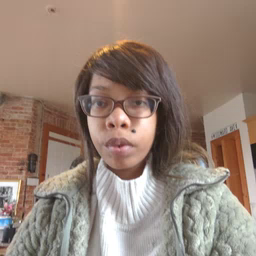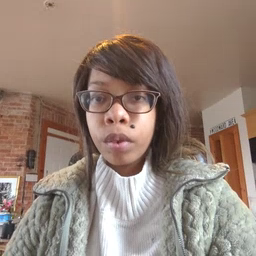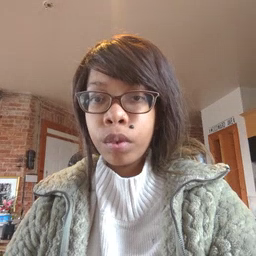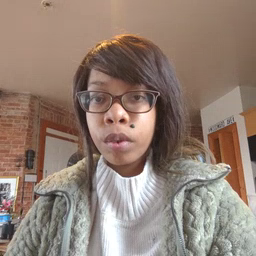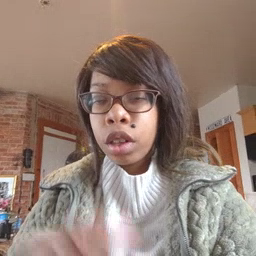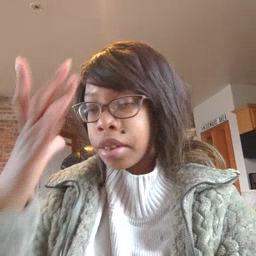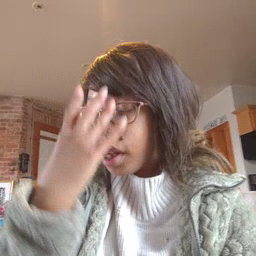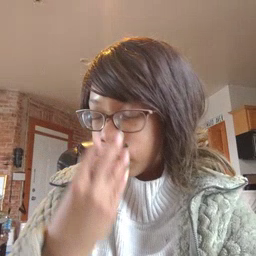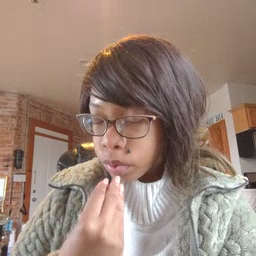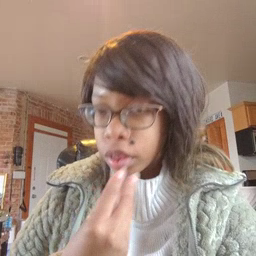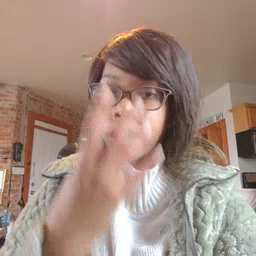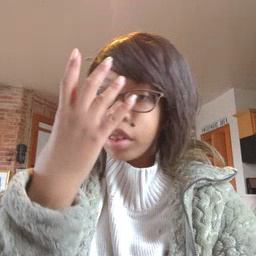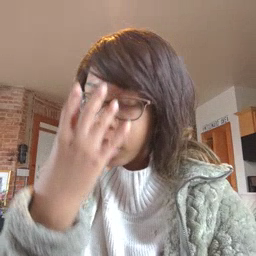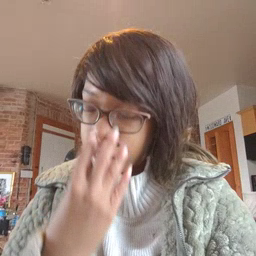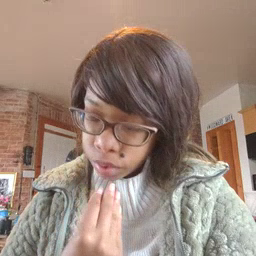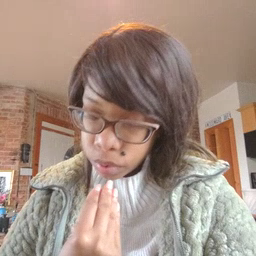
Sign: sleep